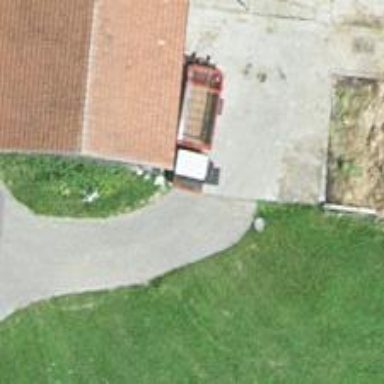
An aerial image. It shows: Driveway.